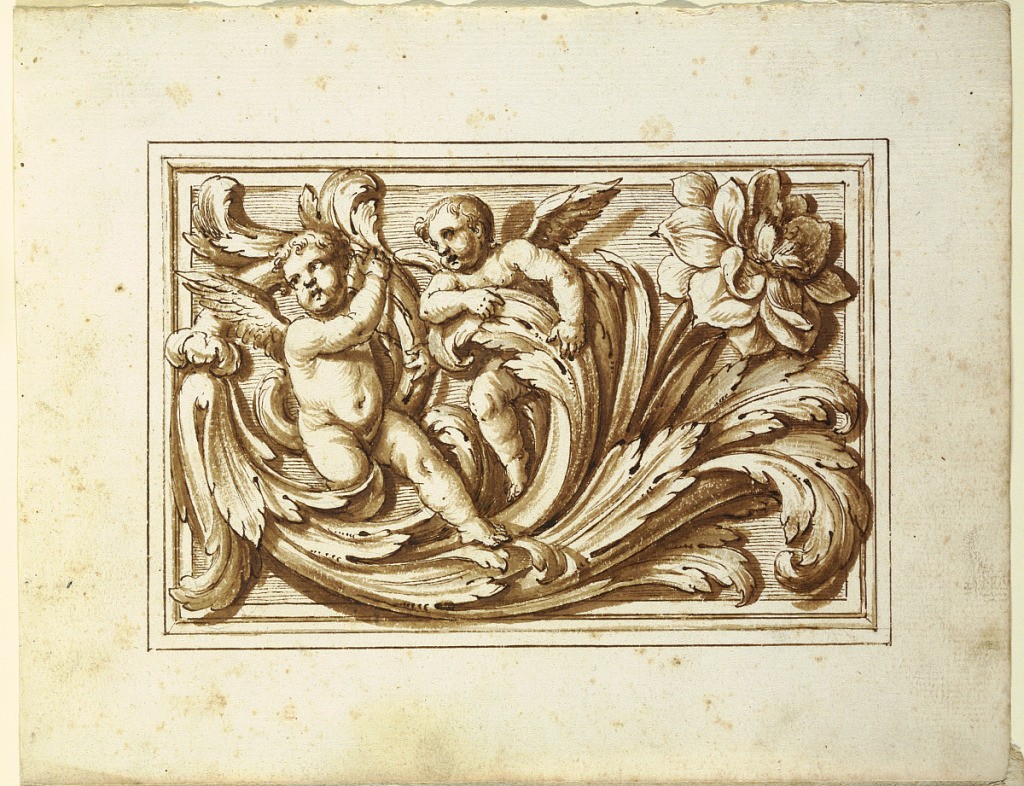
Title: One of a set of projects for a title page and decoration of a horizontal panel
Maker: Francesco Bedeschini, Italian
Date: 1675-1699
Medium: Pen, brush, sepia
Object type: Drawing
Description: The panel has an elaborated frame, the outermost borderline of which is framing the framing. With two putti and the blossom of a rose. Intended to be engraved